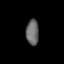
Tissue: lung
Cell type: Endothelial cells
Senescence score: 0.543
Nuclear area (px): 318
Mean DAPI intensity: 104.336